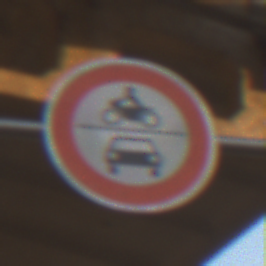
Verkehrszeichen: VerbotKraftfahrzeuge
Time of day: SunriseSunset
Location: Roofed (Suburban)
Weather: Clear
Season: NotSpecified
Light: Natural